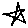
Label: star